Question: This is my first scripting attempt and what I need to do is monitor partitions on my CentOS 7 server. So what I want to do is execute the 'df -h' command and save the output to the file every hour.
I have read up on the cron jobs etc. and don't have a problem with that. The problem I am facing is the physical script I have to write.
I want the command to run 'df -h' and save the output with a date stamp if possible to a NEW txt file or just to add to the same file as long as the date stamp is there I can go and review it later. I have created a '.sh' file and in there i have
'''
#!/bin/sh
df -h | more filename.txt
'''
At the moment all am getting is the following - I have tried adding date commands but no joy.

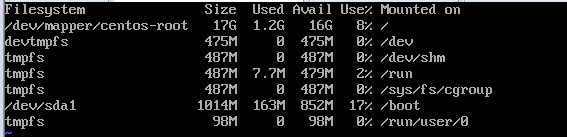
Answer: The following example shows different ways how you could use the command 'date' within a function() to echo the date into a file together with another command output, as well how you could create new filenames with timestamp.
'''
#!/bin/bash
timestamp() {
echo -n $(date +"%Y-%m-%d %T")
}
echo -e "$(timestamp)
$(df -h)" > diskusage.$(date +"%Y%m%d%H%m").log
'''